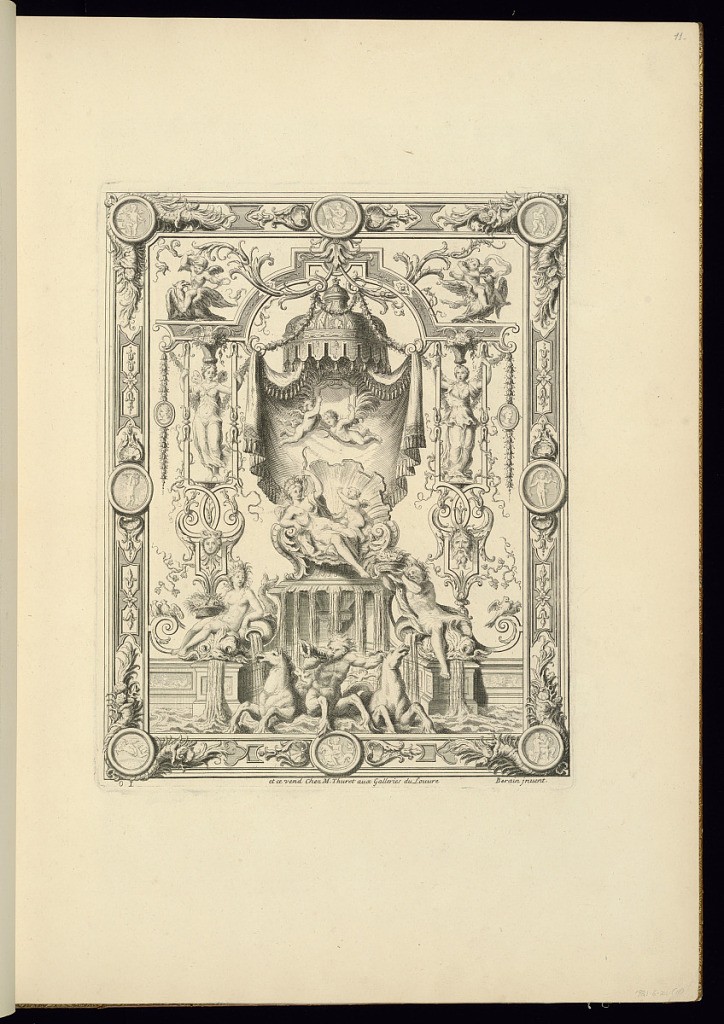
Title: Panel Design of Grotesque Ornamentation
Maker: Jean Berain, the elder, French, 1640-1711
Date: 1711
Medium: Engraving on laid paper
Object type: Bound print
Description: Panel design filled with symmetrical, grotesque ornaments of mythological theme. At the center, Venus reclines on a shell fountain and under a baldachin, holding the bow of Cupid who stretches toward it. Below the fountain is a grotesque figure blowing a horn clutching the reigns of two horses. On either side above the baldachin are winged putti with eagles. Within the ornamental frame are rondels with winged putti. The plate is signed.